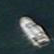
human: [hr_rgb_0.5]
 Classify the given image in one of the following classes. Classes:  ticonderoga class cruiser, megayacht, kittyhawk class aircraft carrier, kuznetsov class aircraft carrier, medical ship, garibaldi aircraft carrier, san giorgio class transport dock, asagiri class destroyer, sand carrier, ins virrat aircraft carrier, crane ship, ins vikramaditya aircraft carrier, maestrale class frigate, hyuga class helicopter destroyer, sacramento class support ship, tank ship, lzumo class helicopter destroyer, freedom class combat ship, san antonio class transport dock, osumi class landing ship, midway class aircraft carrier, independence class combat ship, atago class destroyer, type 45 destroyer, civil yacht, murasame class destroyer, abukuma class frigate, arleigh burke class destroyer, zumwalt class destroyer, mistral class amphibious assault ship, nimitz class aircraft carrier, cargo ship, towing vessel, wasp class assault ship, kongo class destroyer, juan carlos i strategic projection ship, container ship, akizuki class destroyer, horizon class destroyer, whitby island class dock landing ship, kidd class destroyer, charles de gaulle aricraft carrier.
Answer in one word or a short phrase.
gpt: Civil yacht